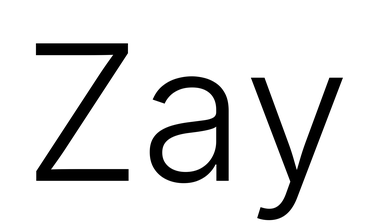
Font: Inter_Light